Question: I am trying to draw following the movements of the mouse. It works ok.
When I move the mouse slowly, what is drawn looks continuous, but when I speed a little bit the mouse movement, I get discontinuous drawings.
How can I draw with the mouse continusouly
'''
import cv2
import numpy as np
drawing=False # true if mouse is pressed
mode=True # if True, draw rectangle. Press 'm' to toggle to curve
# mouse callback function
def interactive_drawing(event,x,y,flags,param):
global ix,iy,drawing, mode
if event==cv2.EVENT_LBUTTONDOWN:
drawing=True
ix,iy=x,y
elif event==cv2.EVENT_MOUSEMOVE:
if drawing==True:
if mode==True:
cv2.circle(img,(x,y),1,(0,0,255),-1)
print x,y
elif event==cv2.EVENT_LBUTTONUP:
drawing=False
if mode==True:
cv2.circle(img,(x,y),1,(0,0,255),-1)
#print x,y
#cv2.line(img,(x,y),(x,y),(0,0,255),10)
return x,y
img = np.zeros((512,512,3), np.uint8)
cv2.namedWindow('begueradj')
cv2.setMouseCallback('begueradj',interactive_drawing)
while(1):
cv2.imshow('begueradje',img)
k=cv2.waitKey(1)&0xFF
if k==27:
break
cv2.destroyAllWindows()
'''

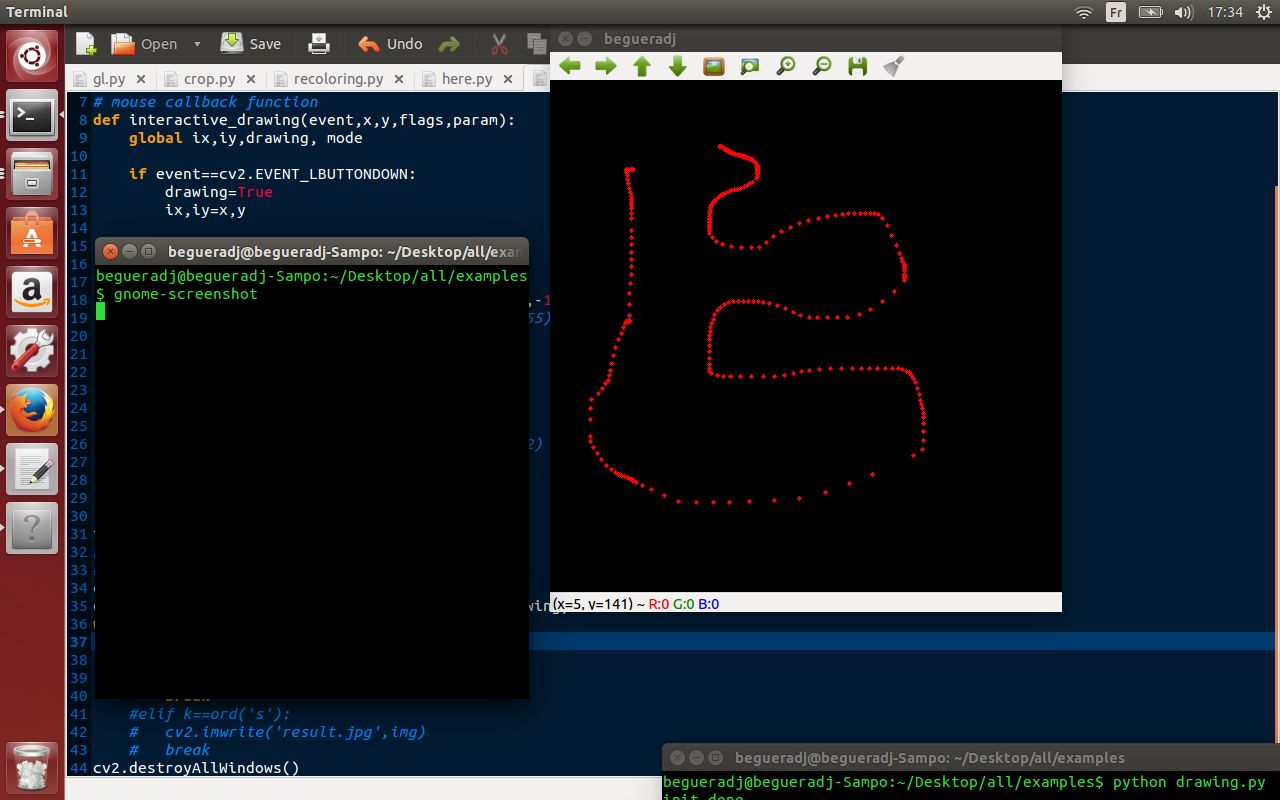
Answer: When the mouse moves fast, you cannot draw fast enough to keep up with the mouse events. To confirm this, modify your code to capture the mouse coordinates without drawing and add them in a list. Add a keypress handler to draw the captured points. If this is the case, you could draw a circle on a small transparent image once. You can then overlay that small image instead of drawing a circle which involves too many calculations in the space of a fraction of a second. Give this a shot and advise.
As I said in the comment above,
> So you need to link the individual points with lines.
this is the only 'in live' drawing you can perform. Proof:

So you need to keep track of every pixel that you visit in order to draw a line between it and the next one to which your mouse moves:
'''
cv2.line(img,(ix,iy),(x,y),(0,0,255),10) # draw line between former and present pixel
ix=x # save former x coordinate
iy=y # save former y coordinate
'''